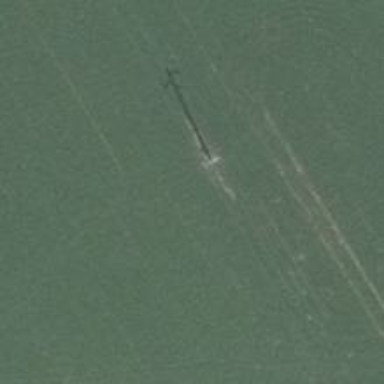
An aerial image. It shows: Power pole.